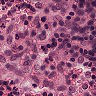
Metastatic tissue present: no